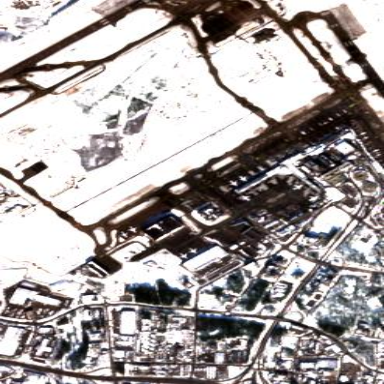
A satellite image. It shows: Apron at the airport.